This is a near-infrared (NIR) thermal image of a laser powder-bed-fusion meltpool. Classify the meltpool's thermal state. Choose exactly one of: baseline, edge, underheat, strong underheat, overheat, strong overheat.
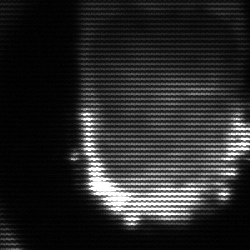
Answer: baseline